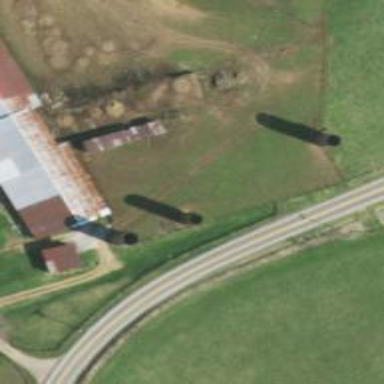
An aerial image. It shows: Silo building.